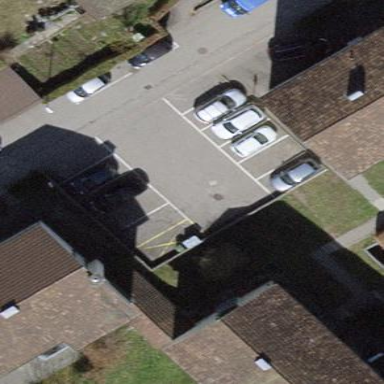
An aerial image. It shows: Parking area with surface.